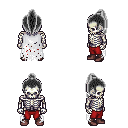
a pixel art fantasy rpg character, male body template, skeleton, white tattered cape, red pants, gray long topknot hairstyle, maroon shoes, four views (front, back, left, right), 2x2 character sprite sheet, small pixel art, hard edges, no anti-aliasing